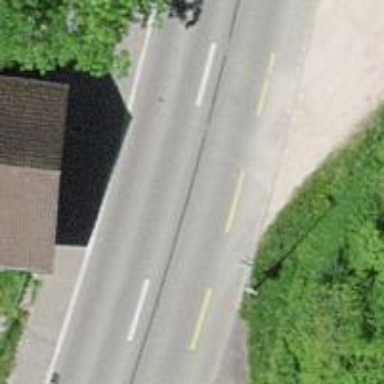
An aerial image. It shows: Secondary road with paved surface.